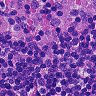
Metastatic tissue present: no